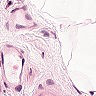
Metastatic tissue present: no